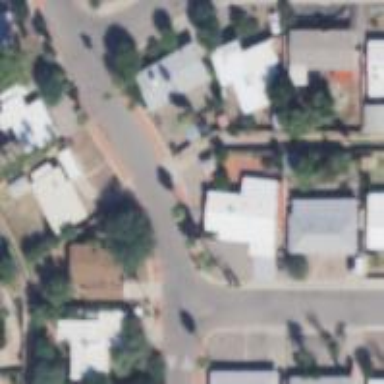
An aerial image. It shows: Alleyway designated as service road.